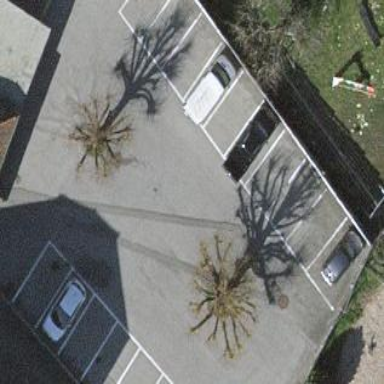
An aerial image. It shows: Parking area.